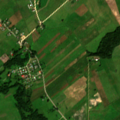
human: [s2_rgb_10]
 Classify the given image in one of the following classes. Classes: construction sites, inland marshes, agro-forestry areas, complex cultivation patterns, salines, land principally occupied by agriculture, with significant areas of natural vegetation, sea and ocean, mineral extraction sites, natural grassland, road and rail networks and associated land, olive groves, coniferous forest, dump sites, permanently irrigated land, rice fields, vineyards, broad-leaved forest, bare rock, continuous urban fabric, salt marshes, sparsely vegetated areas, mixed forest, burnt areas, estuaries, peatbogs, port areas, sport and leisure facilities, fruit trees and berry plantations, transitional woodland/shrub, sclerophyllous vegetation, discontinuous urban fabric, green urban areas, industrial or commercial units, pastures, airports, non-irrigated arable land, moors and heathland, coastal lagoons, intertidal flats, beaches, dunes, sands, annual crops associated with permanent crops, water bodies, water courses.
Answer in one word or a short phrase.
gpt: non-irrigated arable land, complex cultivation patterns, land principally occupied by agriculture, with significant areas of natural vegetation